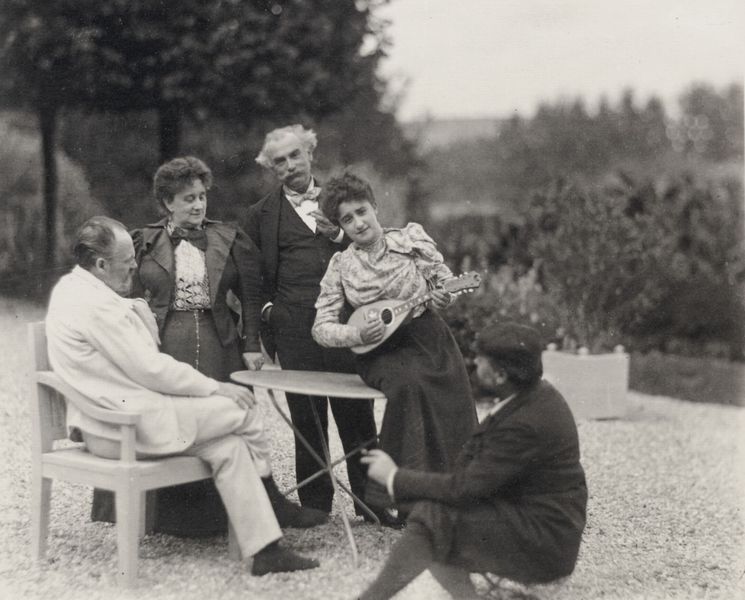
Titel: Im Garten von Médan: das Ehepaar Zola und Charpentier; im Vordergrund der Graveur Desmoulin
Künstler: Francois Emile Zola
Schlagwörter: baum, gruppe, himmel, laub, mann, schatten, weiß, bäume, frauen, landschaft, menschen, sitzen, damen, elegant, frankreich, frau, grau, hut, kleid, männer, schwarz, stuhl, tisch, dame, park, rasen, weg, wiese, fest, gesellschaft, leute, rock, schleife, alt, anzug, bart, bärte, feier, feiern, hemd, hose, jacke, mütze, bluse, kragen, mensch, spitze, stein, steine, vollbart, ärmel, bild, gruppenporträt, instrument, portrait, porträt, baumstamm, natur, strauch, busch, büsche, gebüsch, sträucher, sitzend, stehend, familie, gesang, gitarre, instrumente, musik, pflanze, pflanzen, puffärmel, wald, fliegen, garten, deutschland, blumenkübel, blumentopf, kübel, lächeln, sitz, süden, röcke, schuhe, hof, platz, bank, kies, runde, spielen, draussen, vergnügen, zigarre, musikinstrument, musizieren, fliege, schnauzbart, schnauzer, jacket, weste, freude, foto, fotografie, photographie, greis, guitarre, kiesel, urlaub, schwarz-weiss, schuh, gruppenbild, ferien, spielend, photo, topfpflanze, singen, frei, blumenkasten, personengruppe, laute, mandoline, saiteninstrument, wien, tuhl, sitzbank, sitzender, graustufen, zuhörer, kniebund, bäum, avantgarde, zuhören, spass, außenaufnahme, künstlergruppe, gruppenfoto, kiesweg, ukulele, garteb, freunde, lauschend, stuhle, anhören, okulele, kübelpflanze, s/w, scharz weiß, pflanzkasten, ständchen, perosn, bekannte leute, lautenspiel, straächer, jecke, änner, weißer anzug, erasse, blumentrog, 2 frauen, langer rock, 3 männer, menschen 5, chique, letue, mandoline garten familienfoto, gesellschaft park bank frauen männer, 19. jahrhundert.